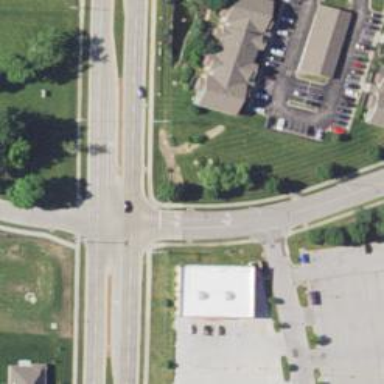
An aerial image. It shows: Footway crossing.